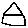
Label: house